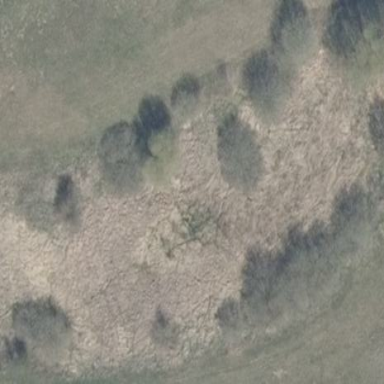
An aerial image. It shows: Wetland area.